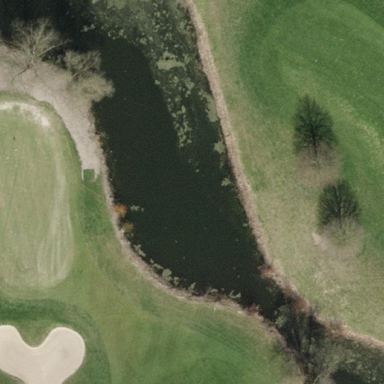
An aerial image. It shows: Water hazard in golf course. The hazard is natural water feature.